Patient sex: M
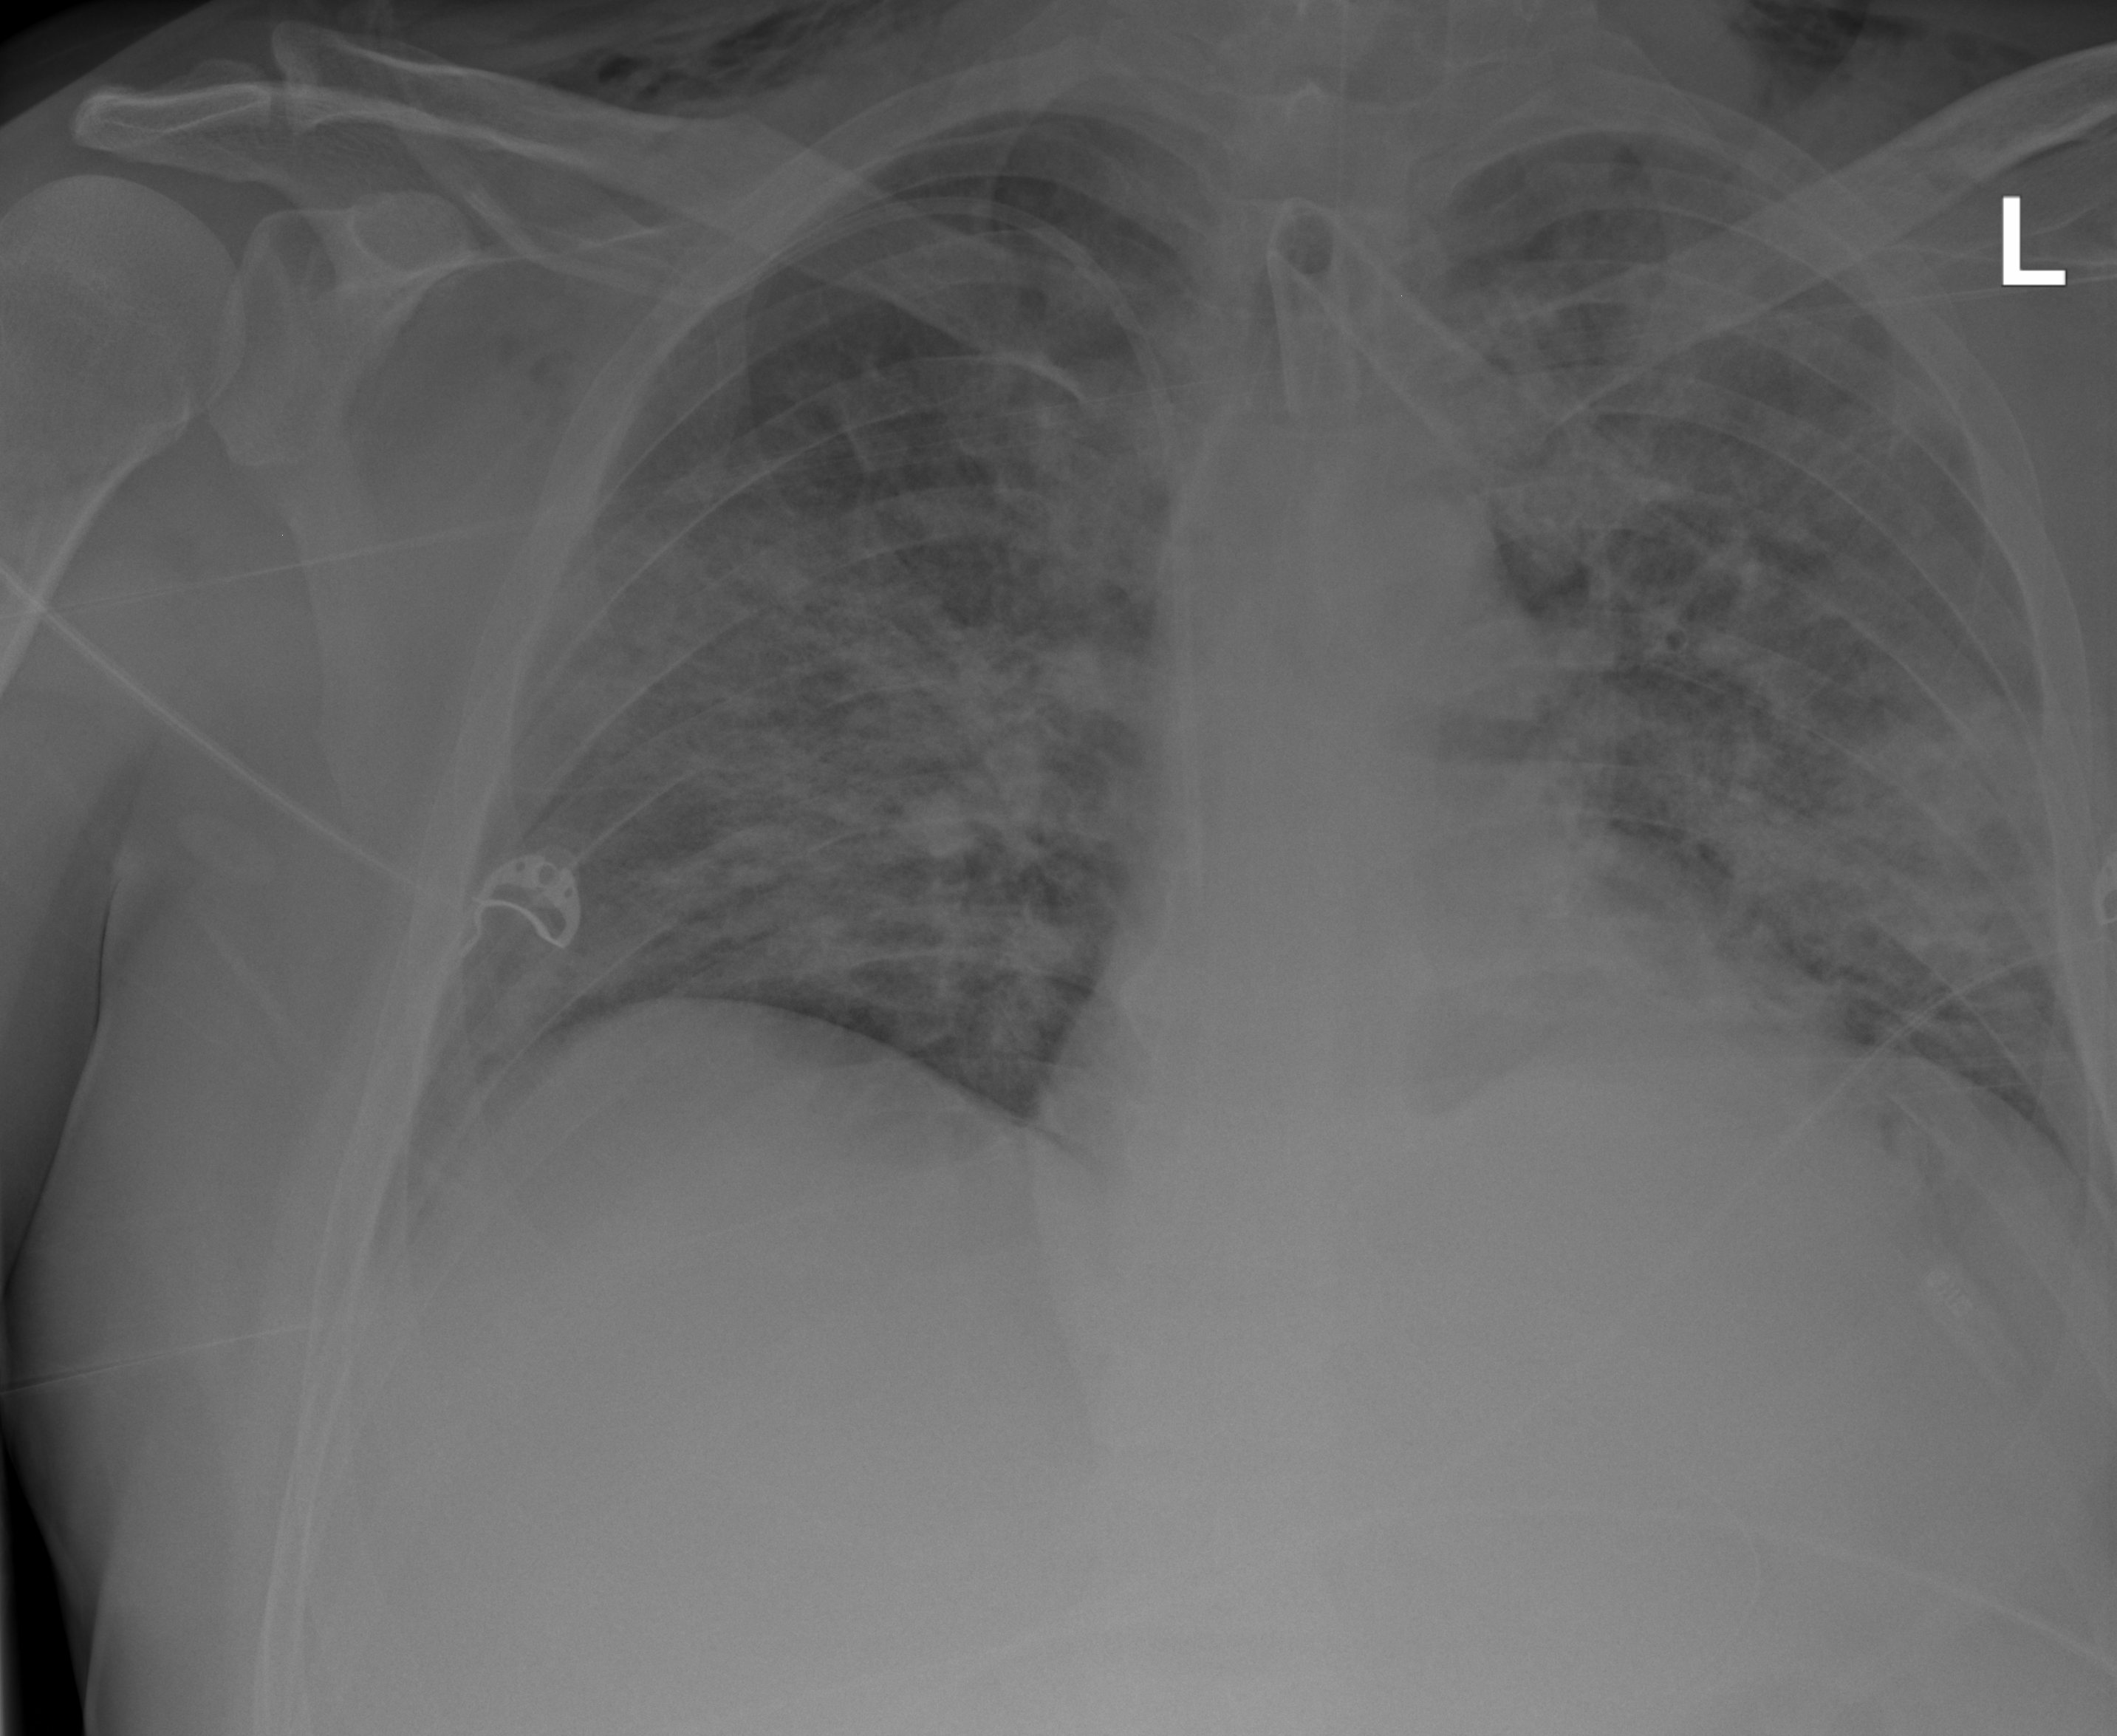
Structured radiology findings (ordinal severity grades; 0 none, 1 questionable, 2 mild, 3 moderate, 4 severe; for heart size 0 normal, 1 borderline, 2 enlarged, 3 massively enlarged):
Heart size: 0
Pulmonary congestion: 0
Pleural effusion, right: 0
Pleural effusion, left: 0
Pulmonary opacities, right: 3
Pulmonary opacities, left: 4
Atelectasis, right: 2
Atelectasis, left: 2